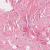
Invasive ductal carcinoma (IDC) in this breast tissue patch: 0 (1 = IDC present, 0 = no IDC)